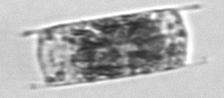
Label: Hemiaulus